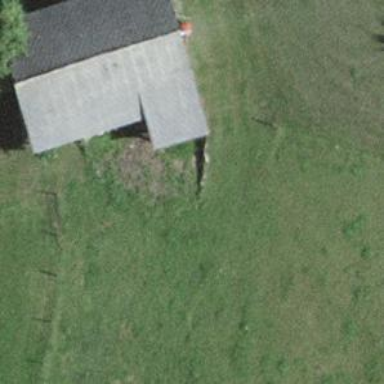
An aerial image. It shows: Barn.